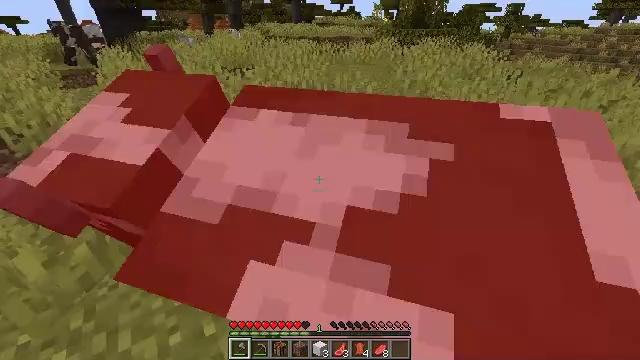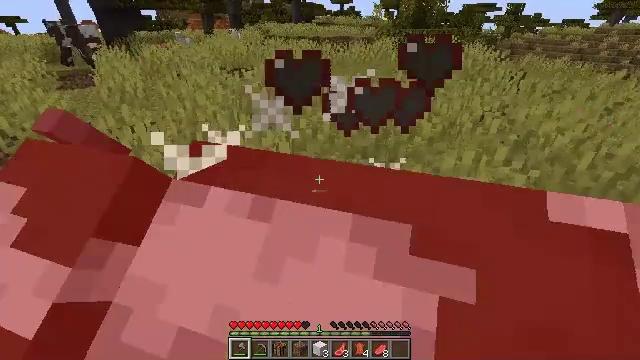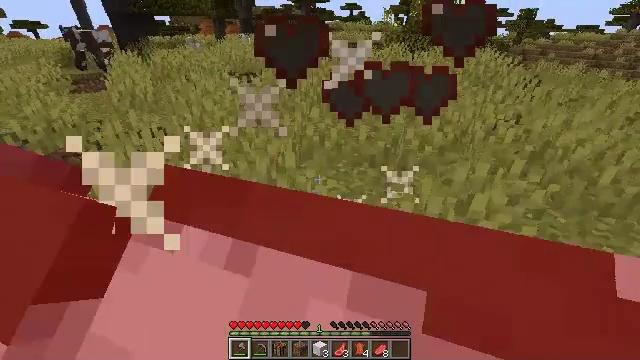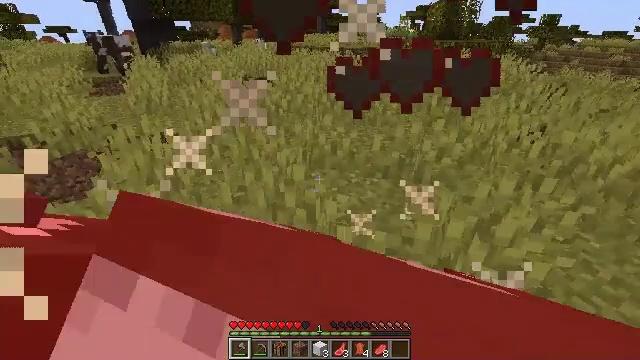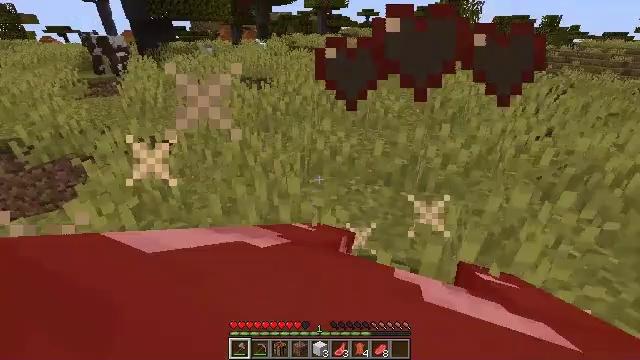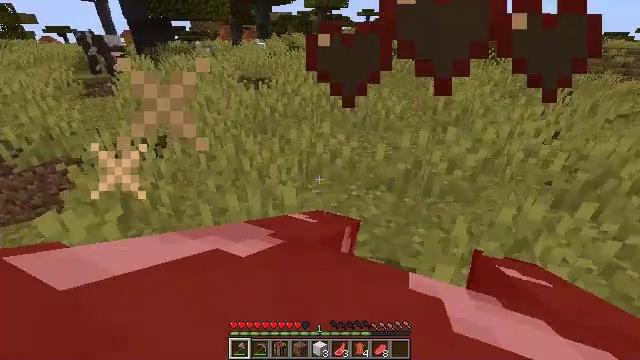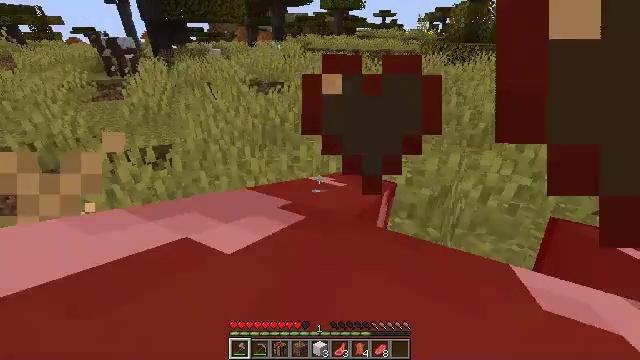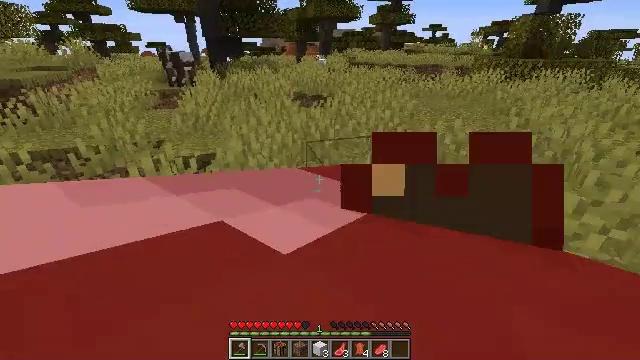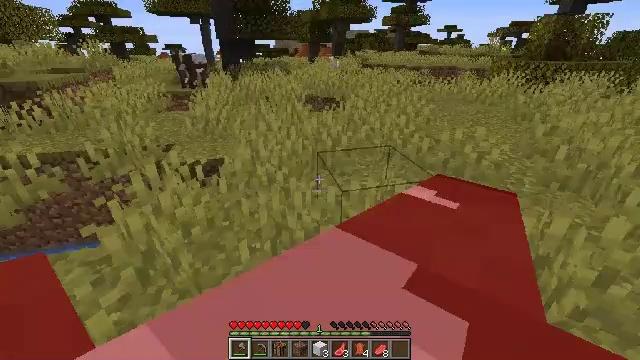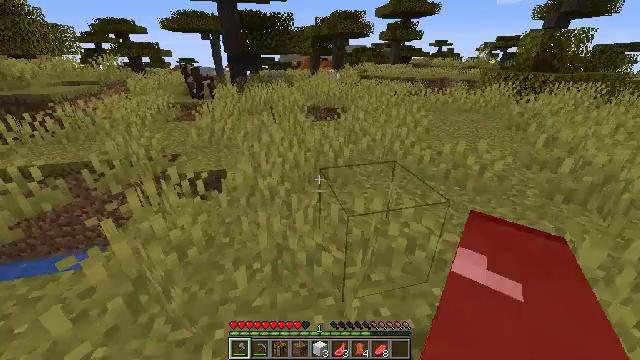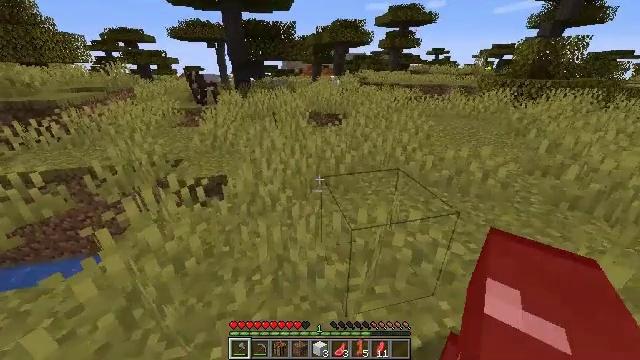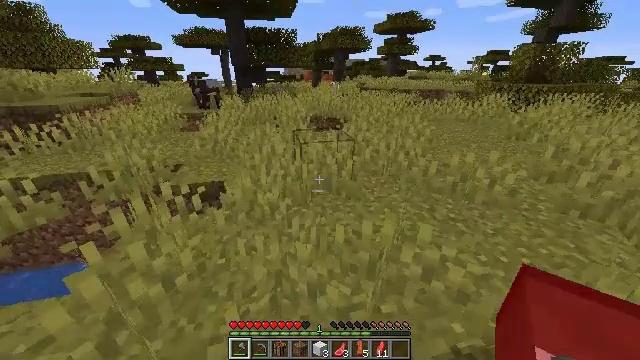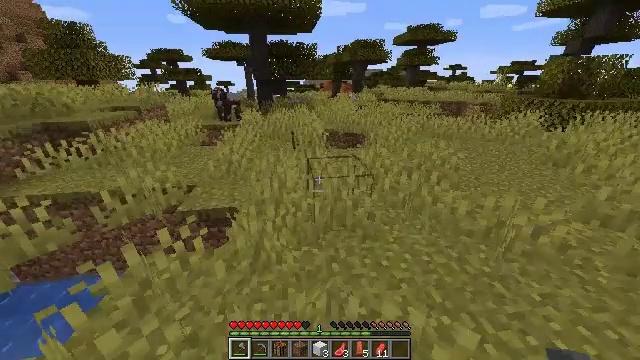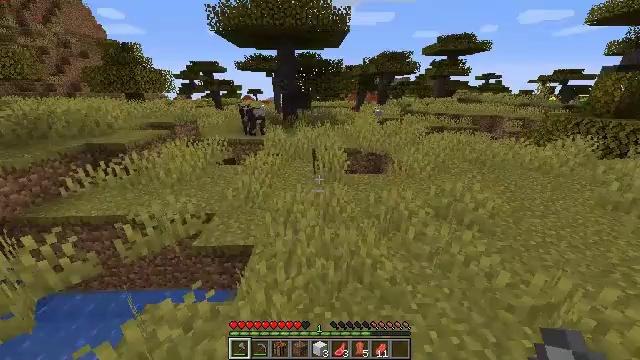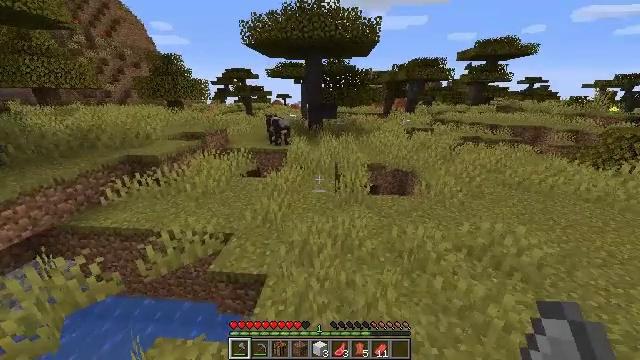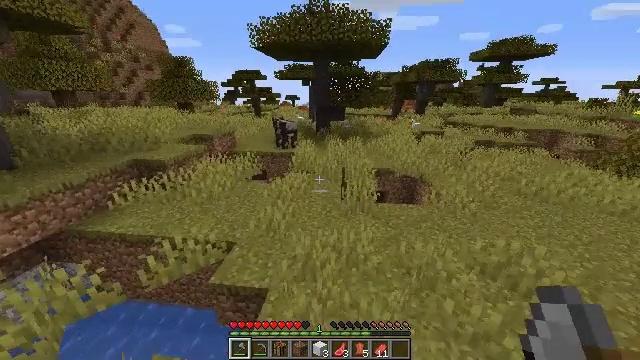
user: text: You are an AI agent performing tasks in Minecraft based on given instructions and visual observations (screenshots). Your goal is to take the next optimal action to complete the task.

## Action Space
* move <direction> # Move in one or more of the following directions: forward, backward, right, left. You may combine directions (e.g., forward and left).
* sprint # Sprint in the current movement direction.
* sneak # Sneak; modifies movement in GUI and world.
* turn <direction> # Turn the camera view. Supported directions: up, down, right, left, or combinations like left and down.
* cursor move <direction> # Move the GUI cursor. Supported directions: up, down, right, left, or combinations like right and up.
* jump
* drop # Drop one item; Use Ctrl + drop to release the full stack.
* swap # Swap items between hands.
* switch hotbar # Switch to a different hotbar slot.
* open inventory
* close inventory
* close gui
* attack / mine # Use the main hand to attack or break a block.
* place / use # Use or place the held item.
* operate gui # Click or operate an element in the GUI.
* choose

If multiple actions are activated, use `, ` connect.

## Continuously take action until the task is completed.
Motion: motion action
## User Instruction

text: Mine tall grass from the ground.
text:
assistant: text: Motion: move forward
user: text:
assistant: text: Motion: move forward, turn left
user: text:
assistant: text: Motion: move forward, turn left
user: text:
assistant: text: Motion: move forward
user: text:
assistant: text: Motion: move forward
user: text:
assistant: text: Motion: move forward, turn left
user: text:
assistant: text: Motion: move forward, turn left and up
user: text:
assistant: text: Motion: move forward, sprint, turn left
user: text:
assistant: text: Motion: move forward, sprint
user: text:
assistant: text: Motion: move forward, sprint
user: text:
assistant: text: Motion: move forward, sprint
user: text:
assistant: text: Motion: move forward, sprint, turn left and up, jump
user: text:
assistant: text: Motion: move forward, sprint, turn left and up, jump
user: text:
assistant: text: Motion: move forward, sprint, turn left, jump
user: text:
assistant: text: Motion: move forward, sprint, turn left, jump
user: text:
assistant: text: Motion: move forward, sprint, turn left, jump
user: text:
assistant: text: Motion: move forward, sprint, turn left, jump
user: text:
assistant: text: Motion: move forward, sprint, jump
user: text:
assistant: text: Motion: move forward, sprint, jump
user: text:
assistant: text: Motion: move forward, sprint, jump
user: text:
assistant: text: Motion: move forward, sprint, jump
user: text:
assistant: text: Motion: move forward, sprint, jump
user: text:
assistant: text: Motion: move forward, sprint, jump
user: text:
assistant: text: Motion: move forward, sprint, jump
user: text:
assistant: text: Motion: move forward, sprint, turn right, jump
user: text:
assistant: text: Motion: move forward, sprint, jump
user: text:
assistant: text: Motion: move forward, sprint, jump
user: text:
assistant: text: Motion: move forward, sprint, jump
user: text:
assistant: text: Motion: move forward, sprint, turn left, jump
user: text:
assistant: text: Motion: move forward, sprint, turn left, jump